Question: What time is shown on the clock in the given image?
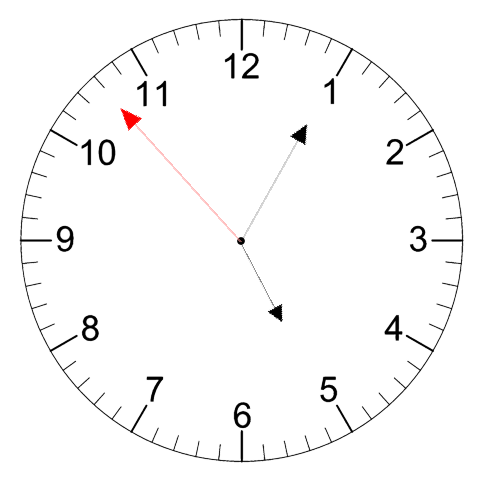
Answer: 05:04:53